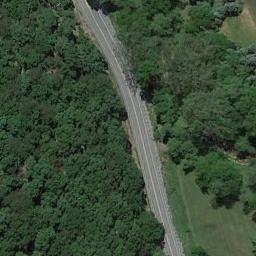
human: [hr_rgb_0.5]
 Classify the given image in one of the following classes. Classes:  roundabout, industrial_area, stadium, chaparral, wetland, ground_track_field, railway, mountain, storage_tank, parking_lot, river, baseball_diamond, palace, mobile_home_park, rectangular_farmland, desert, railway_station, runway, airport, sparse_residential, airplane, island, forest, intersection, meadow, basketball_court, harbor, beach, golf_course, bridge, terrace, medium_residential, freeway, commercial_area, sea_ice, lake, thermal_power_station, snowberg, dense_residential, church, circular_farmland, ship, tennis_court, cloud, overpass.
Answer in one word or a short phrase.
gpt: freeway